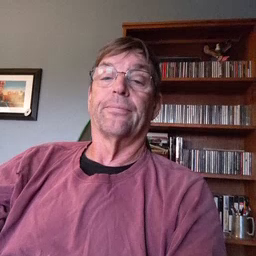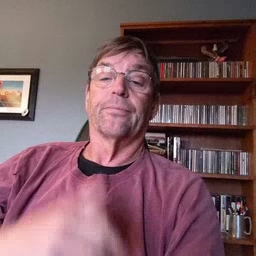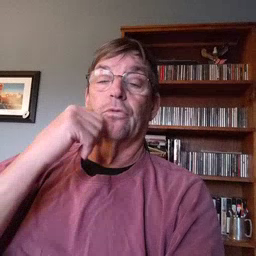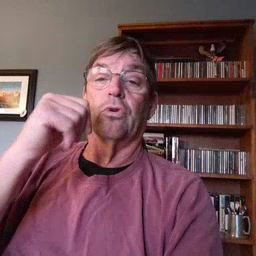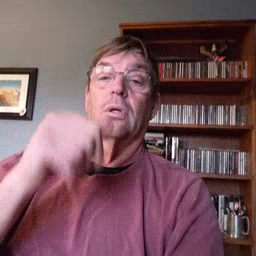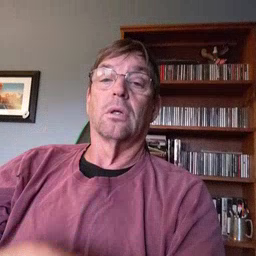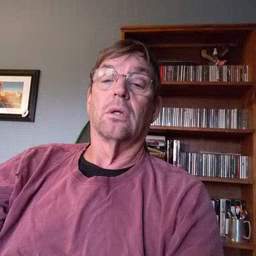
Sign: girl